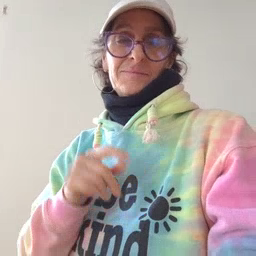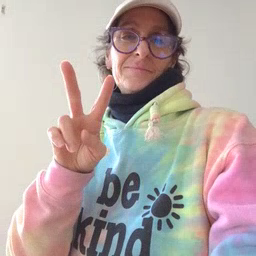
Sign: TV